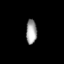
Tissue: lung
Cell type: Endothelial cells
Senescence score: 0.5454
Nuclear area (px): 259
Mean DAPI intensity: 159.355